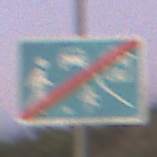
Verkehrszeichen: EndeVerkehrsberuhigterBereich
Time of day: Dawn
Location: Outdoor (RoadRail)
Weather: Clear
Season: NotSpecified
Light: Natural